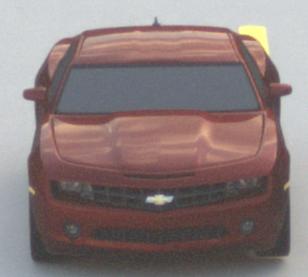
Make: Chevrolet
Model: Camaro Cabriolet 6.2 V8
Detailed model: Camaro (V) Coupé
Model produced from: 2011/09
Model produced until: 2014/02
Doors: 2
Color: red
Road condition: dry road
Daytime: sunrise or sunset
Contrast: low contrast